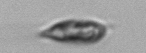
Label: Prorocentrum_triestinum